Question: as I learn more about bootstrap, I am making good progress but I am once again faced with a basic challenge. This is about inline-forms.

Please see attached screenshot. As you can see, I have two problems. The first and easily identifiable is that in the 'experience' section - this is an inline form nested within a form-group and the problem is overlapping fields. Ideally they should all be next to each other with a 10px buffer between them. The code for this section is below
'''
<div class="form-group row-top-buffer">
<label for="experience" class="col-md-3 control-label">Experience</label>
<div class="col-md-9 form-inline" role="form">
<div class="form-group col-md-3">
<label class="sr-only" for="jobMinExperience">Min Experience</label>
<input type="text" class="form-control" id="jobMinExperience" placeholder="0" />
</div>
<div class="form-group col-md-3">
<label class="sr-only" for="jobMaxExperience">Max Experience</label>
<input type="text" class="form-control" id="jobMaxExperience" placeholder="0" />
</div>
<div class="form-group col-md-3">
<label class="sr-only" for="jobExperienceDropDown">Experience</label>
<div class="dropdown">
<button class="btn btn-default dropdown-toggle" type="button" id="jobExperienceDropDown" data-toggle="dropdown">
Dropdown
<span class="caret"></span>
</button>
<ul class="dropdown-menu" role="menu" aria-labelledby="jobExperienceDropDown">
<li role="presentation">
<a role="menuitem" tabindex="-1" href="#">years</a>
</li>
<li role="presentation">
<a role="menuitem" tabindex="-1" href="#">months</a>
</li>
</ul>
</div>
</div>
</div>
</div>
'''
The second problem which is not so apparent, is the one in the 'Location' row. I have two rows of components. the first is a simple full-width text input. The second row however is an inline form comprising of multiple components. Here I would like the final text box, for zip code, to stretch until the end of the 1st row - but it abruptly stops short. Code for this secion is provided below
'''
<div class="form-group row-top-buffer">
<label for="jobLocation" class="col-md-3 control-label">Location</label>
<div class="col-md-9">
<input type="text" class="form-control" id="jobStreet" name="jobStreet" placeholder="Street" />
<div class="form-inline" role="form" style="padding-top: 9px;">
<div class="form-group col-md-5">
<label class="sr-only" for="jobCity">City</label>
<input type="text" class="form-control" id="jobCity" name="jobCity" placeholder="City" />
</div>
<div class="form-group col-md-2 margin-0">
<label class="sr-only" for="jobState">State</label>
<?
include_once 'stateDropDown.php';
?>
</div>
<div class="form-group col-md-3 margin-0">
<label class="sr-only" for="jobZip">City</label>
<input type="text" class="form-control" id="jobZip" name="jobZip" placeholder="00000" />
</div>
</div>
</div>
</div>
'''
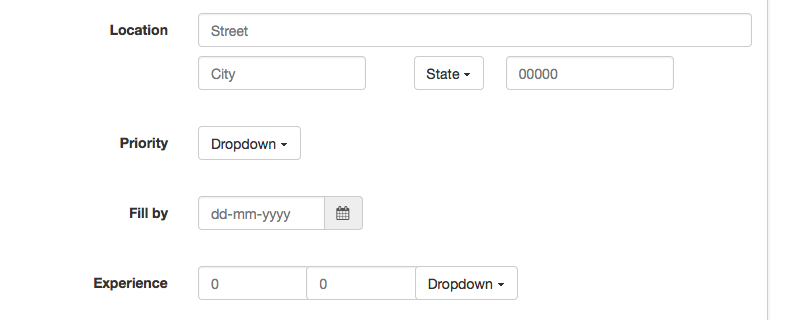
Answer: Form layout has a lot to do with the class on the form itself, such as 'form-horizontal', which is the type of form your screen shot reflects. However, your html was mixing inline form classes and combining col classes on the form-group, which is like adding a column class to a row --it's not done. Anyway, this is not your exact form, but it is commented enough to get what you want once you learn it. I put in your dropdowns just for this, but unless you're using some addon that makes selects into dropdowns (there is one) you would use a select menu in a form.

## DEMO: http://jsbin.com/fecib/2/edit
'''
<form class="form-horizontal my-form" role="form">
<div class="form-group">
<label class="col-sm-3 control-label">Location</label>
<div class="col-sm-9">
<input type="text" class="form-control" placeholder="location">
</div><!-- /col-sm-9 -->
</div><!-- /form-group -->
<div class="form-group">
<div class="col-sm-offset-3 col-sm-9">
<div class="form-group"> <!-- nested form-group acting like row -->
<div class="col-sm-6">
<input type="text" class="form-control" placeholder="City">
</div><!-- /col-sm-6 -->
<div class="col-sm-4">
<input type="text" class="form-control" placeholder="State">
</div><!-- /col-sm-4 -->
<div class="col-sm-2">
<input type="text" class="form-control" placeholder="Zip">
</div><!-- /col-sm-2 -->
</div> <!-- /nested form-group acting like row -->
</div><!-- /col-sm-offset-3 col-sm-9 -->
</div><!-- /form-group -->
<div class="form-group">
<label for="location" class="col-sm-3 control-label">Priority</label>
<div class="col-sm-9">
<div class="dropdown">
<button class="btn btn-default dropdown-toggle" type="button" id="jobExperienceDropDown" data-toggle="dropdown"> Dropdown <span class="caret"></span> </button>
<ul class="dropdown-menu" role="menu" aria-labelledby="jobExperienceDropDown">
<li role="presentation"> <a role="menuitem" tabindex="-1" href="#">years</a> </li>
<li role="presentation"> <a role="menuitem" tabindex="-1" href="#">months</a> </li>
</ul>
</div><!-- /dropdown -->
</div><!-- /col-sm-9-->
</div><!-- /form-group -->
<div class="form-group">
<label class="col-sm-3 control-label">Experience</label>
<div class="col-sm-9">
<div class="form-group"><!-- nested form-group acting like row -->
<div class="col-sm-4">
<input type="text" class="form-control" placeholder="0">
</div><!-- /.col-sm-4 -->
<div class="col-sm-4">
<input type="text" class="form-control" placeholder="0">
</div><!-- /.col-sm-4 -->
<div class="col-sm-4">
<div class="dropdown">
<button class="btn btn-default dropdown-toggle" type="button" id="jobExperienceDropDown" data-toggle="dropdown"> Dropdown <span class="caret"></span> </button>
<ul class="dropdown-menu" role="menu" aria-labelledby="jobExperienceDropDown">
<li role="presentation"> <a role="menuitem" tabindex="-1" href="#">years</a> </li>
<li role="presentation"> <a role="menuitem" tabindex="-1" href="#">months</a> </li>
</ul>
</div><!-- /dropdown -->
</div><!-- /.col-sm-4 -->
</div><!-- /nested form-group acting like row -->
</div><!-- /.col-sm-9 -->
</div><!-- /.form-group -->
<div class="form-group">
<div class="col-sm-offset-3 col-sm-9">
<button type="submit" class="btn btn-default">Sign in</button>
</div>
</div>
</form>
'''
CSS:
'''
/* ----------- adjusted nested columns grid ----------- */
.my-form .form-group [class*="col-"] .form-group [class*="col-"] {
padding-left: .5%;
padding-right: .5%;
}
.my-form .form-group [class*="col-"] .form-group {
margin-left: -.5%;
margin-right: -.5%;
}
.my-form .form-group [class*="col-"] .form-group [class*="col-"]:not(:last-child) {
margin-bottom: 10px
}
@media (min-width:768px) {
.my-form .form-group [class*="col-"] .form-group [class*="col-"]:not(:last-child) {
margin-bottom: 0
}
}
.my-form .form-group [class*="col-"] .form-group {
margin-bottom: 0
}
'''